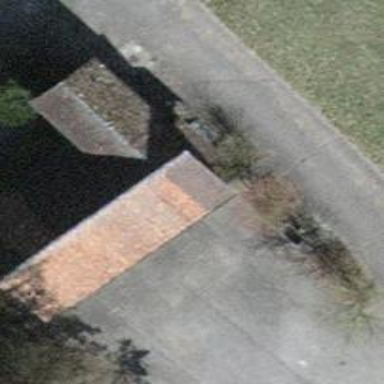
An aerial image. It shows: School building.